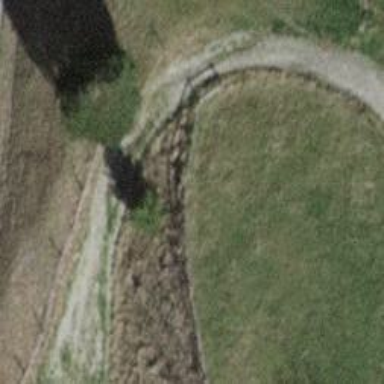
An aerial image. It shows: Dirt track road with grade3 tracktype.